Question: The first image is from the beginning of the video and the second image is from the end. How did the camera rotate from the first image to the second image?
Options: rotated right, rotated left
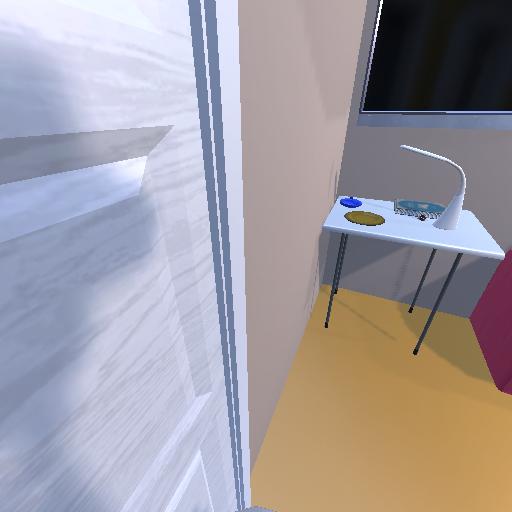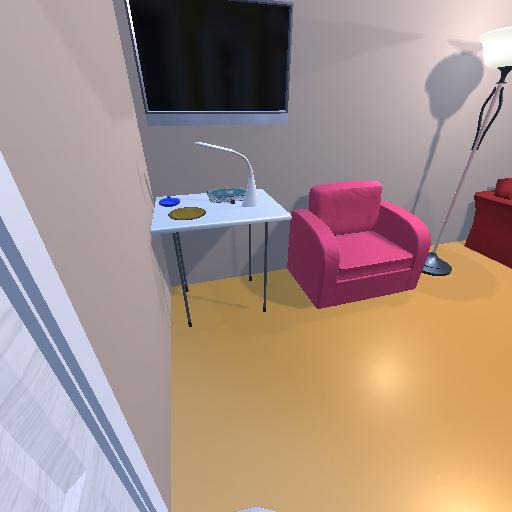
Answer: rotated right